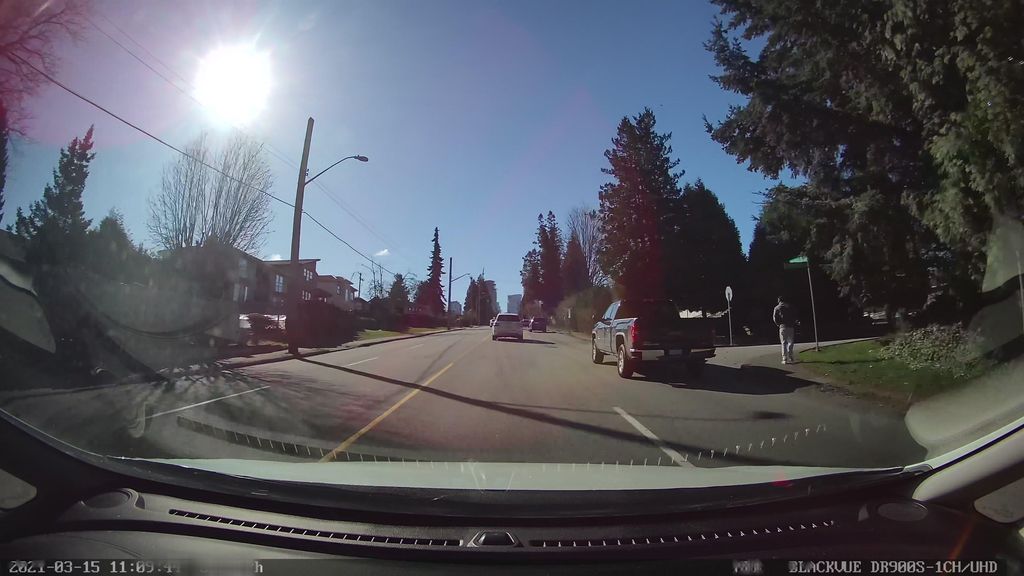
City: vancouver